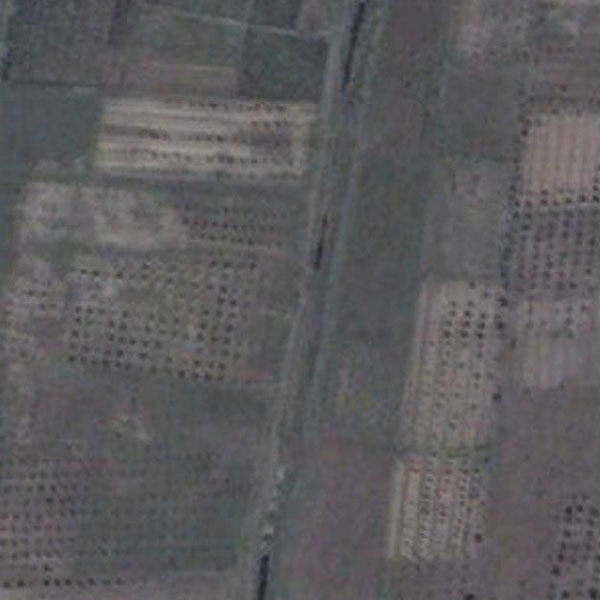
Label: Farmland